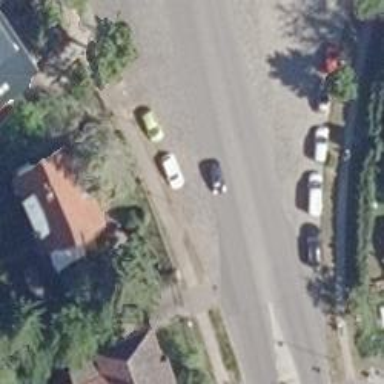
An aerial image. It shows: Unclassified road with asphalt surface. There is separate cycle lane and sidewalk.